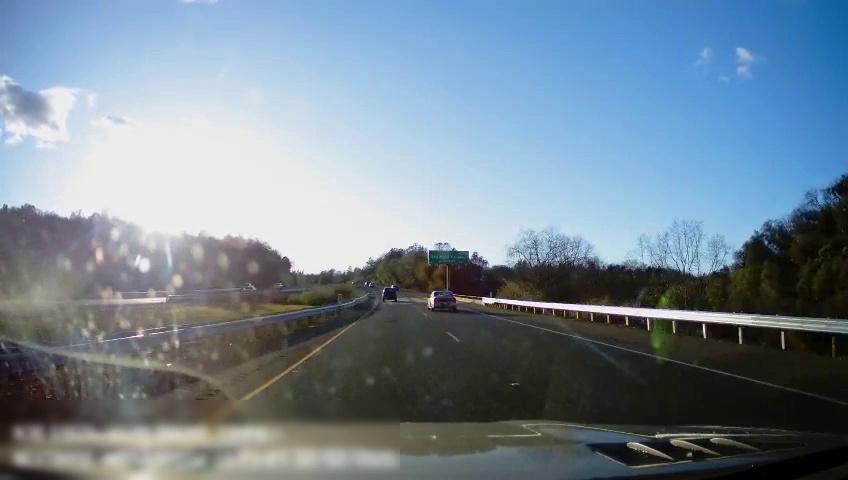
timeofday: Day
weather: Sunny
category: Drivable Space
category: Drivable Space
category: Vehicles | Car
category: Vehicles | Car
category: Vehicles | SUV
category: Vehicles | Car
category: Vehicles | SUV
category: Lanes | Current Lane
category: Lanes | Current Lane
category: Lanes | Alternate Lane
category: Traffic | Signs